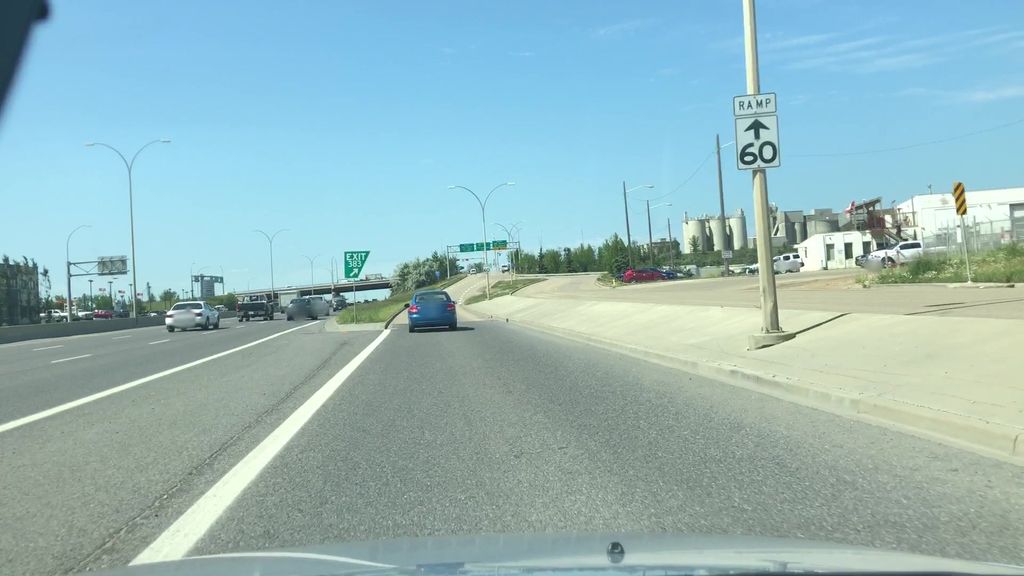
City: edmonton